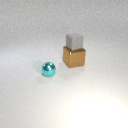
small gray rubber cube above large brown metal cube